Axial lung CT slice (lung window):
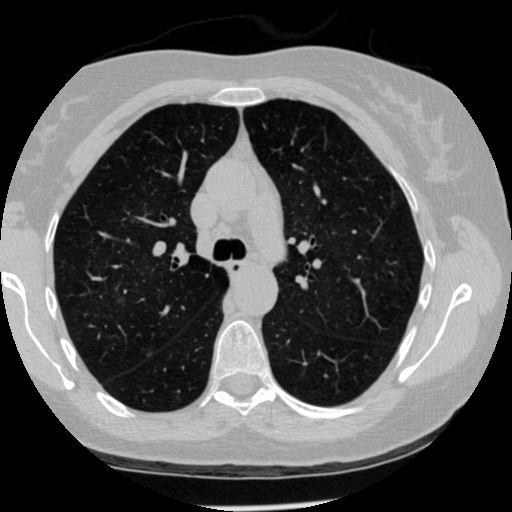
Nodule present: yes
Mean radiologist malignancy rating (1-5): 3